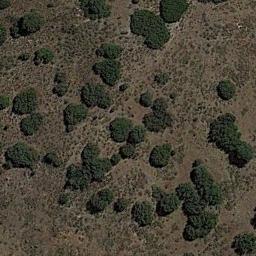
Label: chaparral